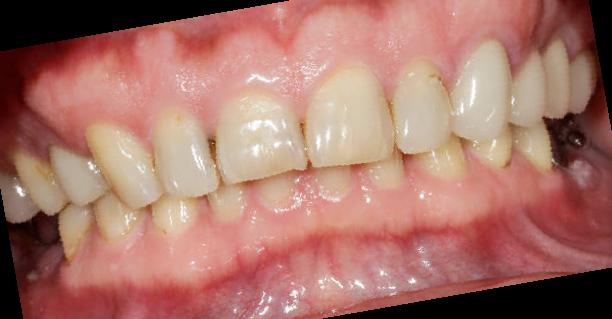
Condition: Gingivitis